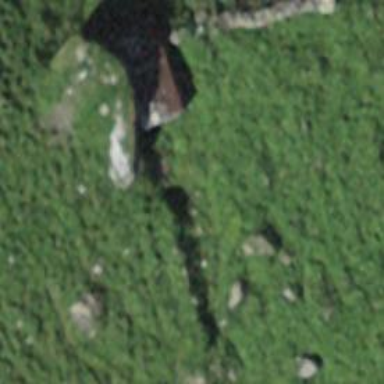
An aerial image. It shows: Wall made of dry stone.